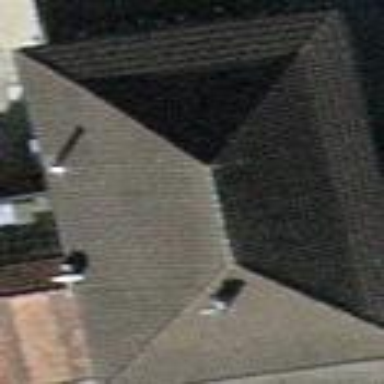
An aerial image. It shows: Simple house.